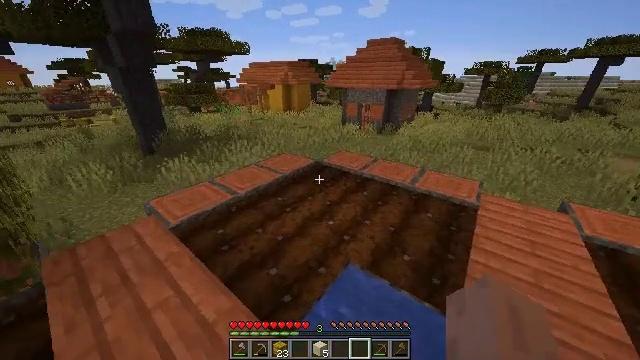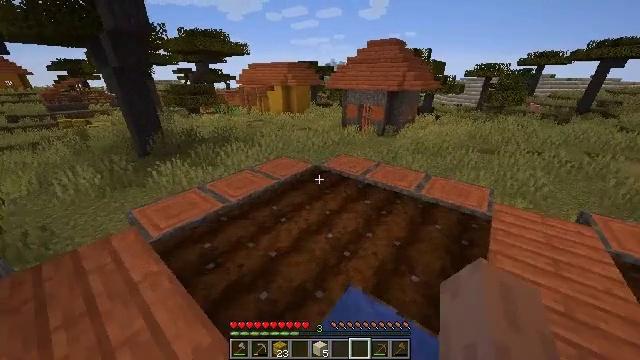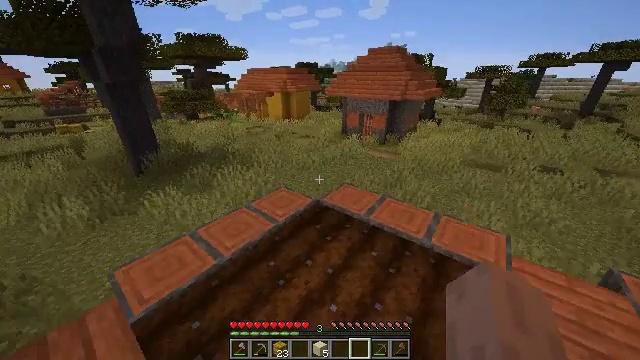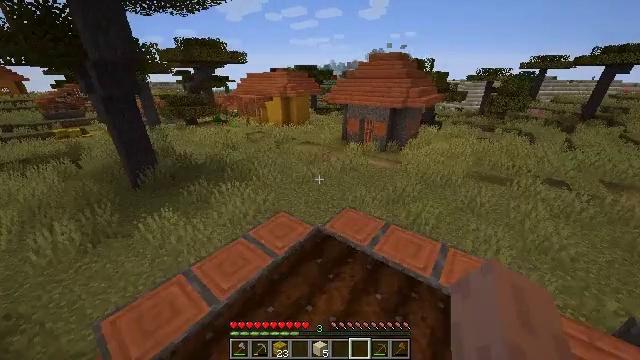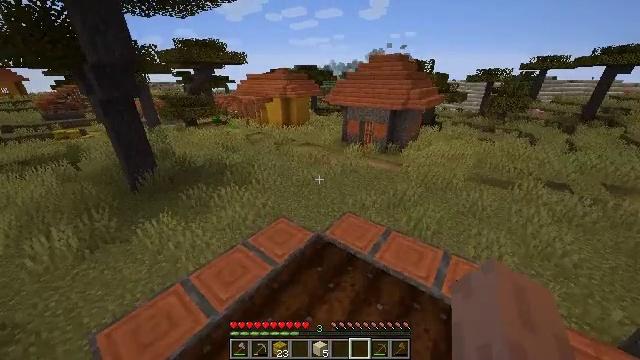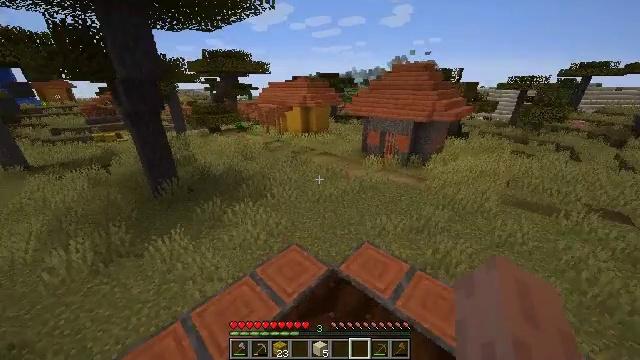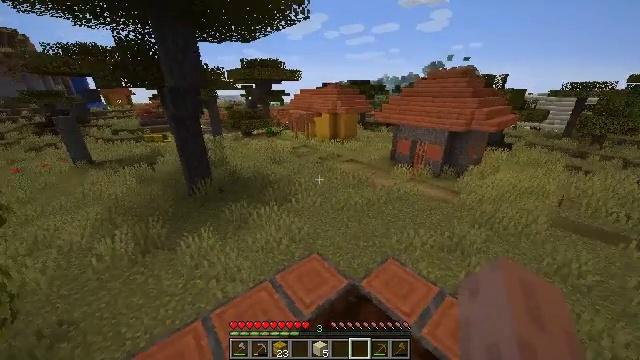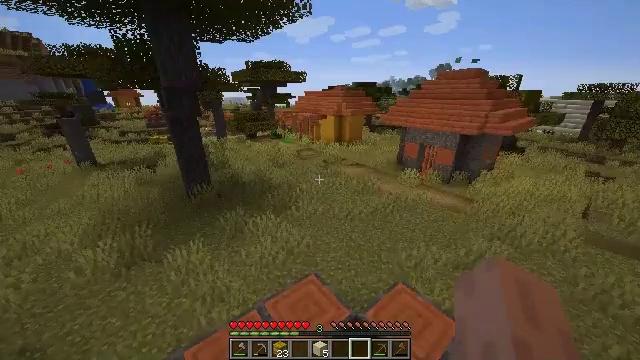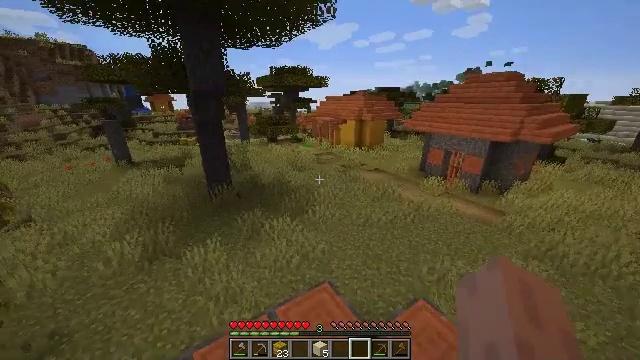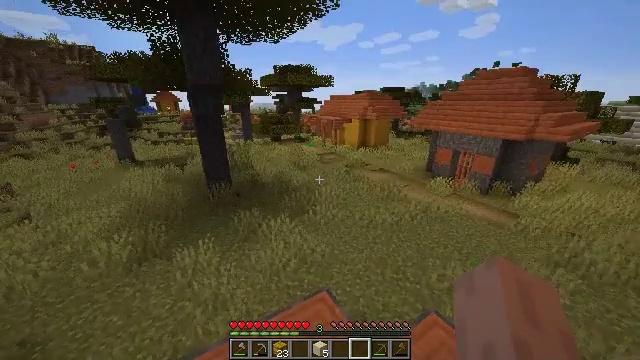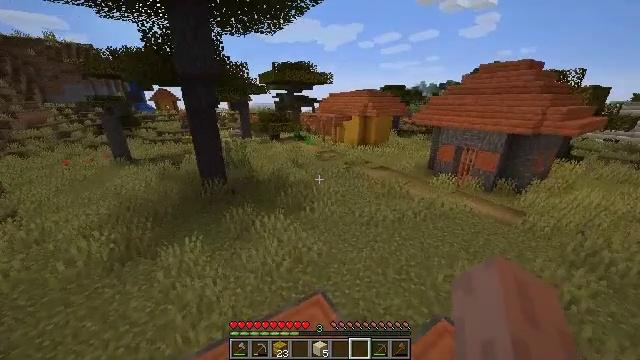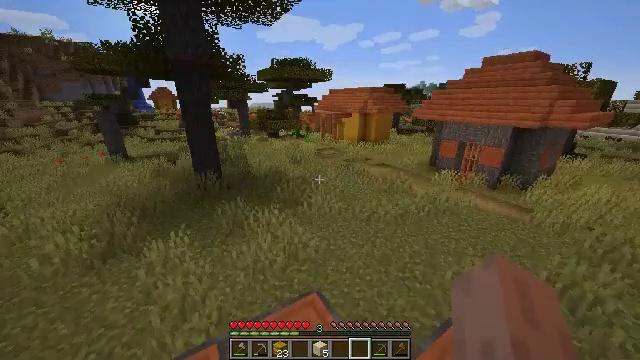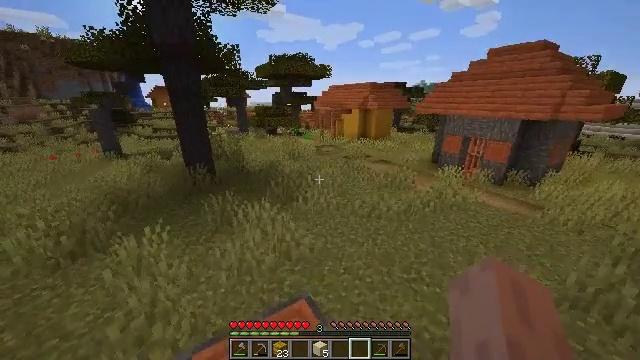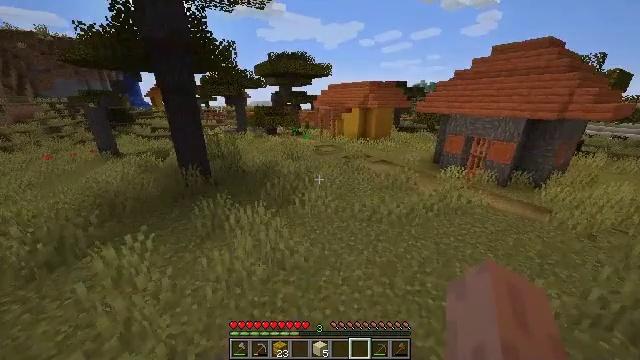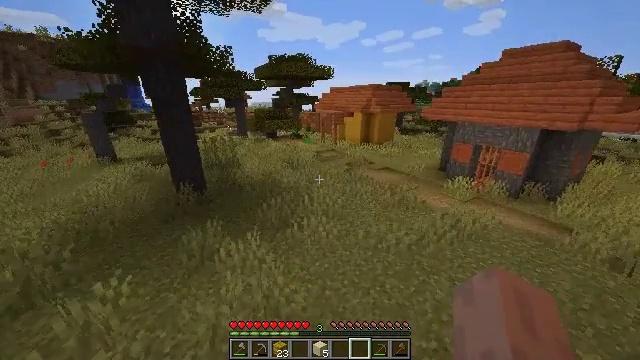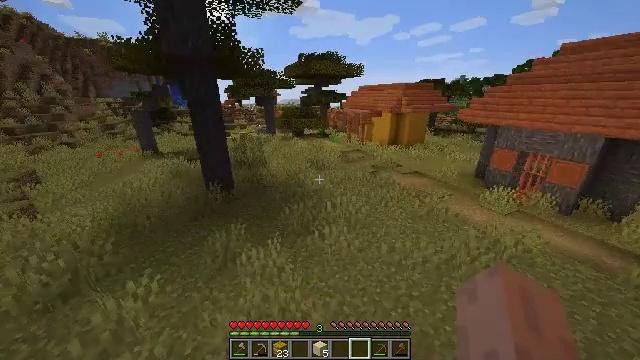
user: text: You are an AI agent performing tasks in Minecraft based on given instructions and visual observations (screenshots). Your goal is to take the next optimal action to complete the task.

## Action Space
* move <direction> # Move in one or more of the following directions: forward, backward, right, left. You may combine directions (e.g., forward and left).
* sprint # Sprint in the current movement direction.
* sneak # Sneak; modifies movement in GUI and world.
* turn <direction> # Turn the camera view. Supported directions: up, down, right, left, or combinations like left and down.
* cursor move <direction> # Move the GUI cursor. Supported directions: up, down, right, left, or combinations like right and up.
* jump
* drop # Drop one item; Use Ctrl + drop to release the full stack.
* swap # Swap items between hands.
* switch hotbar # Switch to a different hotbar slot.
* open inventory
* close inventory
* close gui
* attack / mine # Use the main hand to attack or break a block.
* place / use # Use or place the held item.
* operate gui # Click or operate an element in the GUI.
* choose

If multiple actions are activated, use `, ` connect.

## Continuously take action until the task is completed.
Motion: motion action
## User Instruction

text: Mine a hay block from the field.
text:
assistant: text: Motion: move forward, jump
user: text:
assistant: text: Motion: move forward, jump
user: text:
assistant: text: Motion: move forward, jump
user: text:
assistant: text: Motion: move forward, jump
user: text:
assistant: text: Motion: move forward, turn left and up
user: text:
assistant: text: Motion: move forward, turn left and up
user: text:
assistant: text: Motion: move forward, turn left
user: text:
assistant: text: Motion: move forward, turn left and up
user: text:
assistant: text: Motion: move forward, turn left
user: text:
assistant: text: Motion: move forward
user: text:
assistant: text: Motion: move forward
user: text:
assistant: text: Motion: move forward
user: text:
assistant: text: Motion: move forward
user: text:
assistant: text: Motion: move forward, jump
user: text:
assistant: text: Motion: move forward, turn left, jump
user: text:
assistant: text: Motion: move forward, turn left, jump
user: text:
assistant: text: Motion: move forward, turn left, jump
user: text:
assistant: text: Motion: move forward
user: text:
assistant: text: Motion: move forward
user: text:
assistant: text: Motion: move forward
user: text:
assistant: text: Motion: move forward
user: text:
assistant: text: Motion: move forward
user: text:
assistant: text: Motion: move forward
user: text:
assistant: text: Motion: move forward
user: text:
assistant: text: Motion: move forward
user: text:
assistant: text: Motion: move forward
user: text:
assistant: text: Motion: move forward, turn right
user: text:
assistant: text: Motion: move forward, turn right
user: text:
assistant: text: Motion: move forward, turn right
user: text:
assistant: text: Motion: move forward